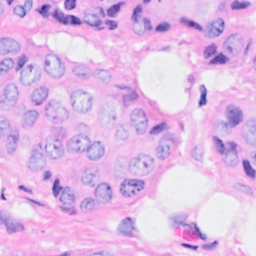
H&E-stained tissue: Breast